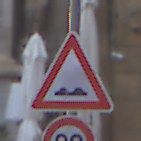
Verkehrszeichen: UnebeneFahrbahn
Zusatzzeichen unten: Geschwindigkeit80
Umgebung: Outdoor, Urban
Tageszeit: MorningAfternoon
Wetter: PartlyCloudy
Licht: Natural
Jahreszeit: NotSpecified
Kontrast: LowContrast